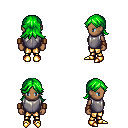
a pixel art fantasy rpg character, female body template, human, dark skin, steel chest armor, gold greaves, green loose hair, leather bracers, gold boots, four views (front, back, left, right), 2x2 character sprite sheet, small pixel art, hard edges, no anti-aliasing